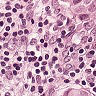
Metastatic tissue present: yes